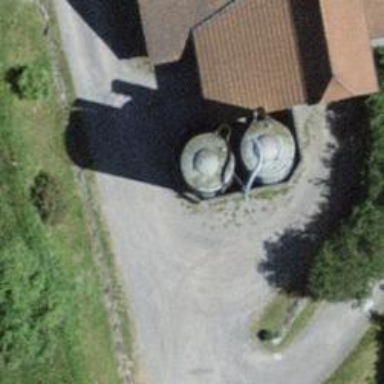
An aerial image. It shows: Silo.